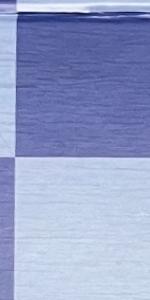
Label: Empty